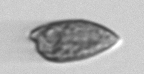
Label: Prorocentrum_dentatum